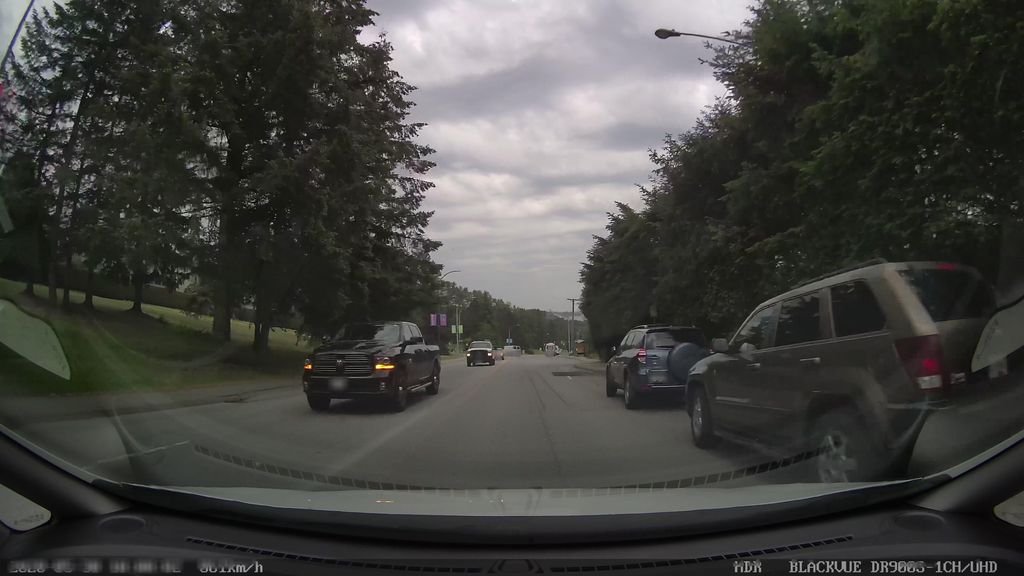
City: vancouver